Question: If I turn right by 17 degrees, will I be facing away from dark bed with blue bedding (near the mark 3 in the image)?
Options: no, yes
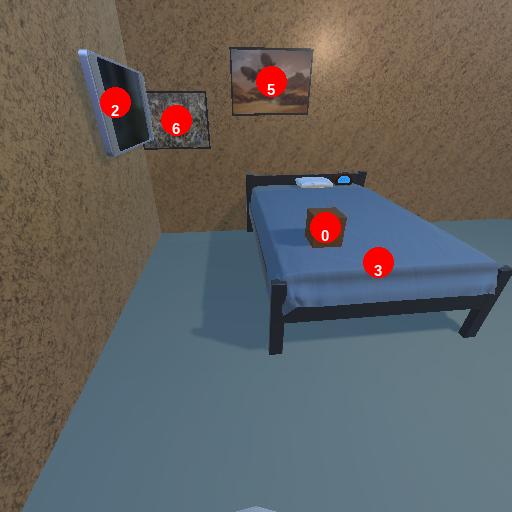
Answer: no